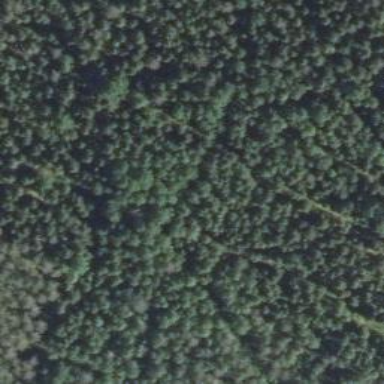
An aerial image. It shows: Needle-leaved woodland.